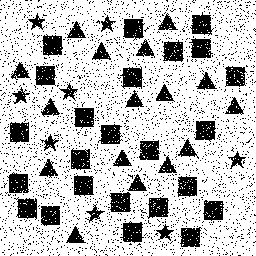
Squares: 24
Triangles: 16
Stars: 8
Total shapes: 48